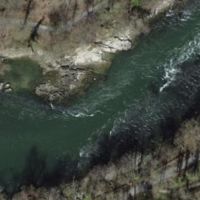
EUNIS habitat code: 15
Species observed at this site:
Euonymus europaeus